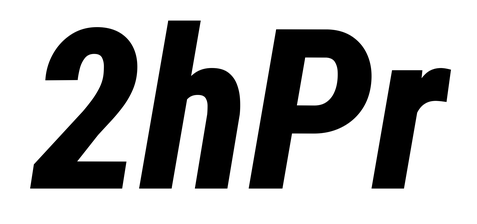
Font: Roboto-Italic_Condensed_ExtraBold_Italic